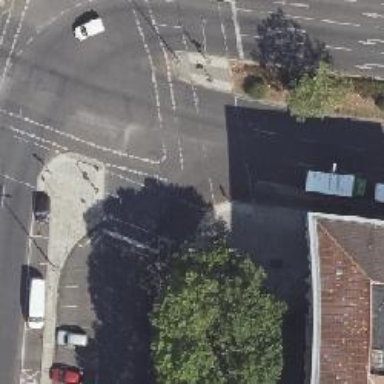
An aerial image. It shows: Road crossing with traffic signals.